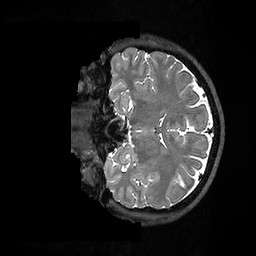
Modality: T2w
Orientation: coronal
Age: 27
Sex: male
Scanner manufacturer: ge
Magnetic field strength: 3 T
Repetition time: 3.202 s
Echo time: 0.06629 s